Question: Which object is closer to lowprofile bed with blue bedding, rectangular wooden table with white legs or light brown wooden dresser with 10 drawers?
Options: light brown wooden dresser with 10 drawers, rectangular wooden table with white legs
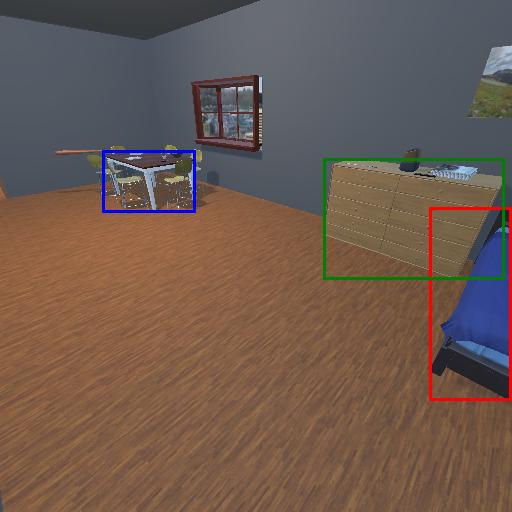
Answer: light brown wooden dresser with 10 drawers